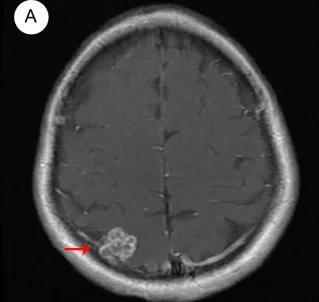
MRI images of brain metastases. Before radiotherapy in December 2022.
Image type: radiology (mri)